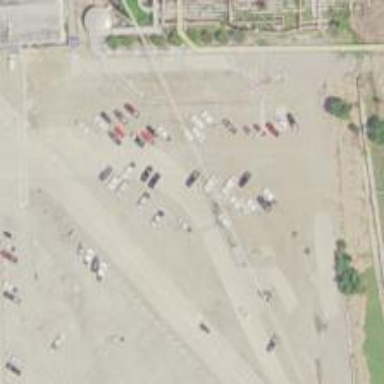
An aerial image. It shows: Parking area.